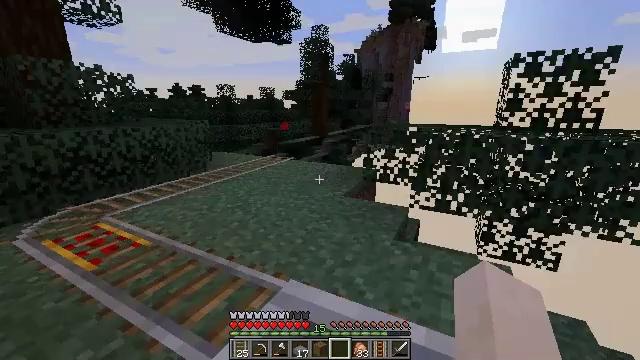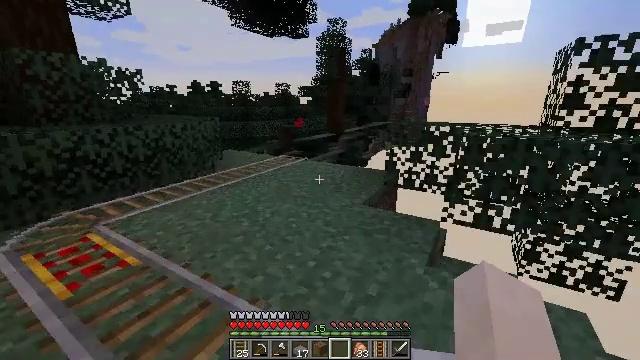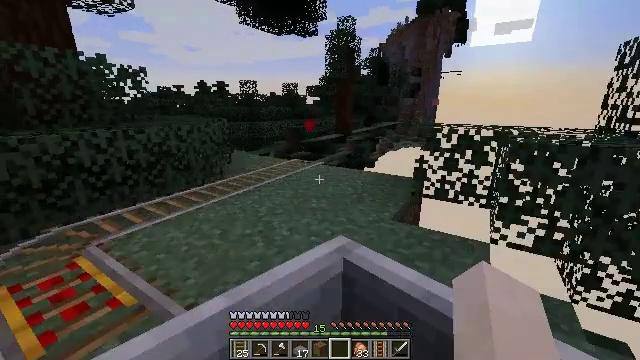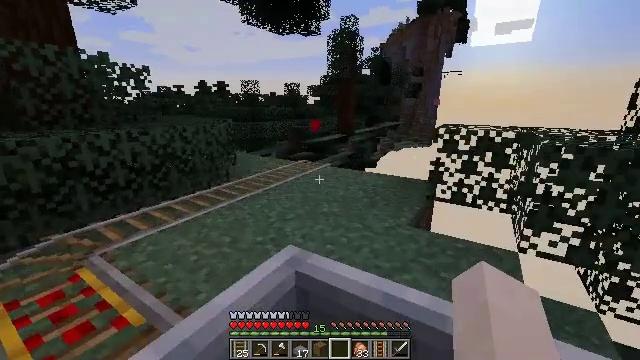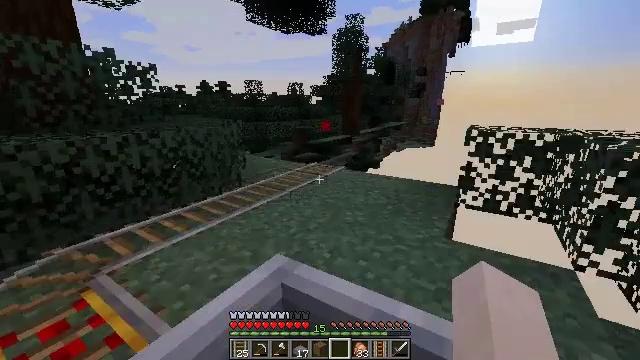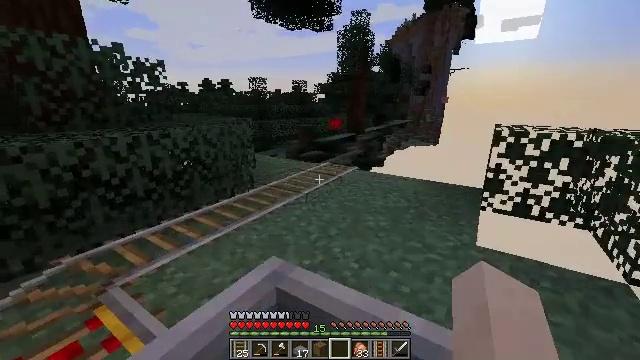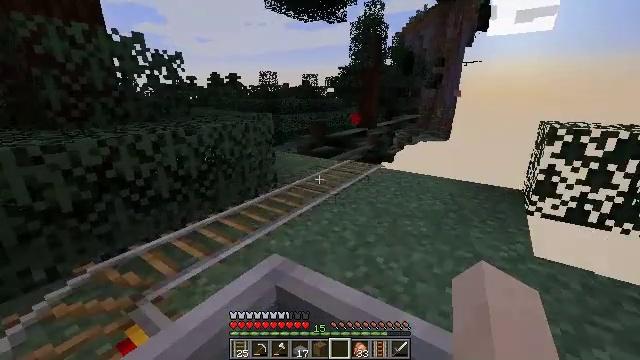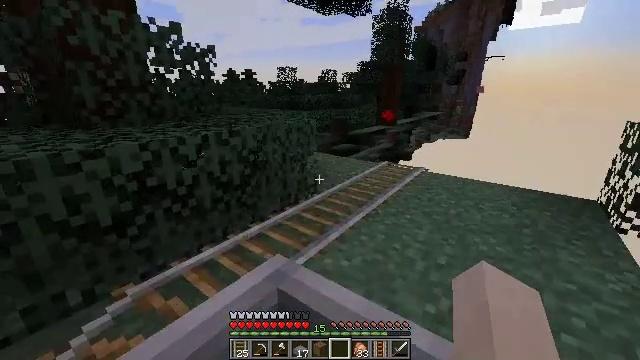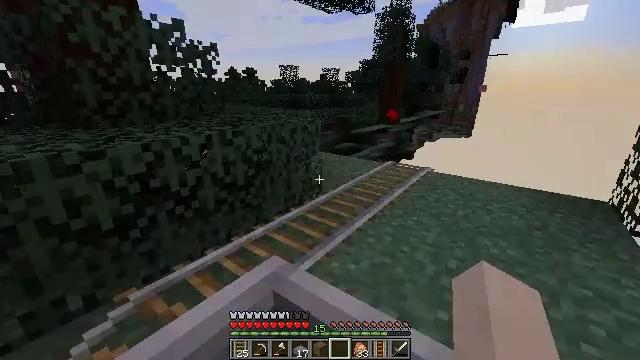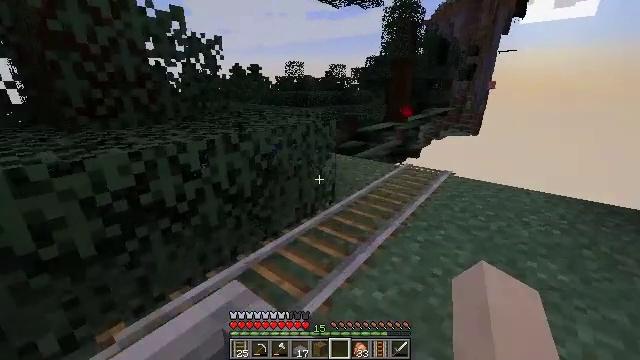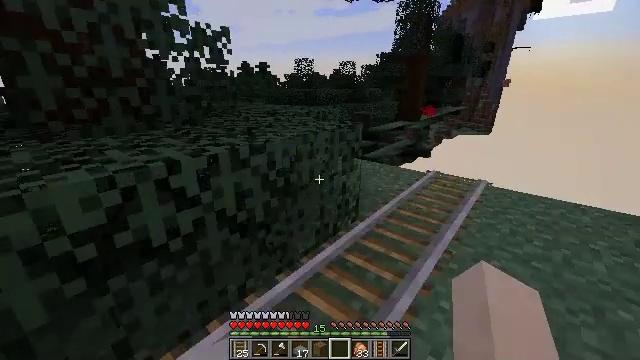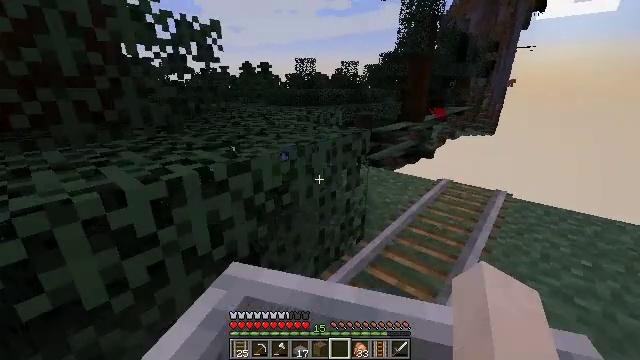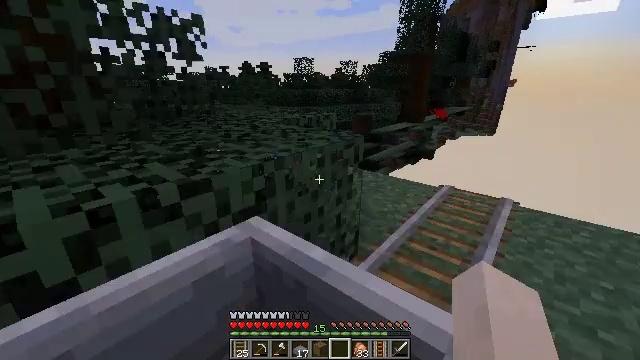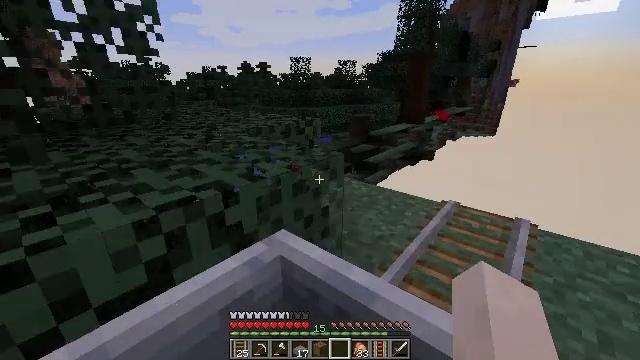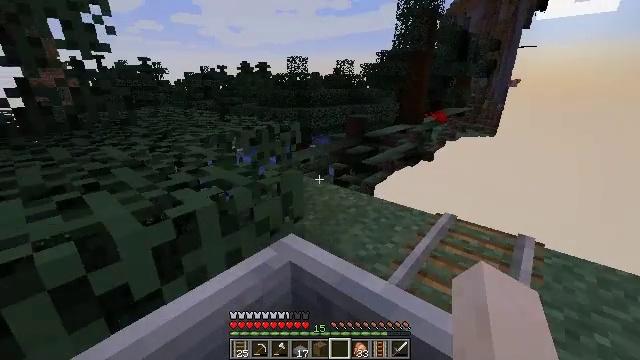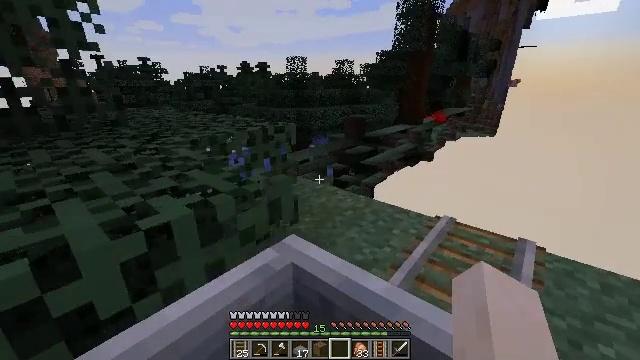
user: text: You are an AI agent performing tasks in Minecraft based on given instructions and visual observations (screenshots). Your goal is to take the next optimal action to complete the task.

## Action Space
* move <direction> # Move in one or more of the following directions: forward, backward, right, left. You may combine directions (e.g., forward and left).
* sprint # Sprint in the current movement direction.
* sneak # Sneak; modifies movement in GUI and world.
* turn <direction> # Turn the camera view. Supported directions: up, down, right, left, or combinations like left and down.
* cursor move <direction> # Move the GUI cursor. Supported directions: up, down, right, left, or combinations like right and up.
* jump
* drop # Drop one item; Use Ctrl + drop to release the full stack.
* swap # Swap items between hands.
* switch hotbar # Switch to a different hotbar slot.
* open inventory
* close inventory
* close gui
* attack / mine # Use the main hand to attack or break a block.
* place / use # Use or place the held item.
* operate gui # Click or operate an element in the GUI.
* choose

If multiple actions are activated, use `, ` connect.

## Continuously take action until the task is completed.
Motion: motion action
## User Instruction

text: Pick up the rail by attacking it.
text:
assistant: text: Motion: turn left
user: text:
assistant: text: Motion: no_op
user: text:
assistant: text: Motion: no_op
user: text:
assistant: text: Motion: no_op
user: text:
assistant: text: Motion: no_op
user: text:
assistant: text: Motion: turn left and down
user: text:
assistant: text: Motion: turn left
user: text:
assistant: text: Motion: no_op
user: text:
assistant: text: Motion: turn left
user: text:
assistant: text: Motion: no_op
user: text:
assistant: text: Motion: no_op
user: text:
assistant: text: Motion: no_op
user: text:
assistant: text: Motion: no_op
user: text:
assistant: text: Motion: no_op
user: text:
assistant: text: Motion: no_op
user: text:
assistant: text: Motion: no_op
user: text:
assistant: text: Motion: no_op
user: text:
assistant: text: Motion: no_op
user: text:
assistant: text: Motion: no_op
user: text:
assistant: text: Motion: turn left
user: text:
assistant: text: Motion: turn left and down
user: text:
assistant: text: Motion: turn left
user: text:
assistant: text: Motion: turn left
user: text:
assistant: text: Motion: turn left
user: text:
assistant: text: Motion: no_op
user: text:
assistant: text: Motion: turn left
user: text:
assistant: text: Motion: turn left
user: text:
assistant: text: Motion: turn left and down
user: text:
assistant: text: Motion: turn left
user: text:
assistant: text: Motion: turn left